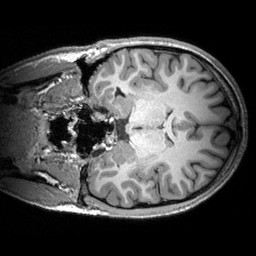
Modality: T1w
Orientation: coronal
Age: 26
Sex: male
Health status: healthy
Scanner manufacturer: siemens
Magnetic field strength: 3 T
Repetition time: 2.53 s
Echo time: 0.00288 s